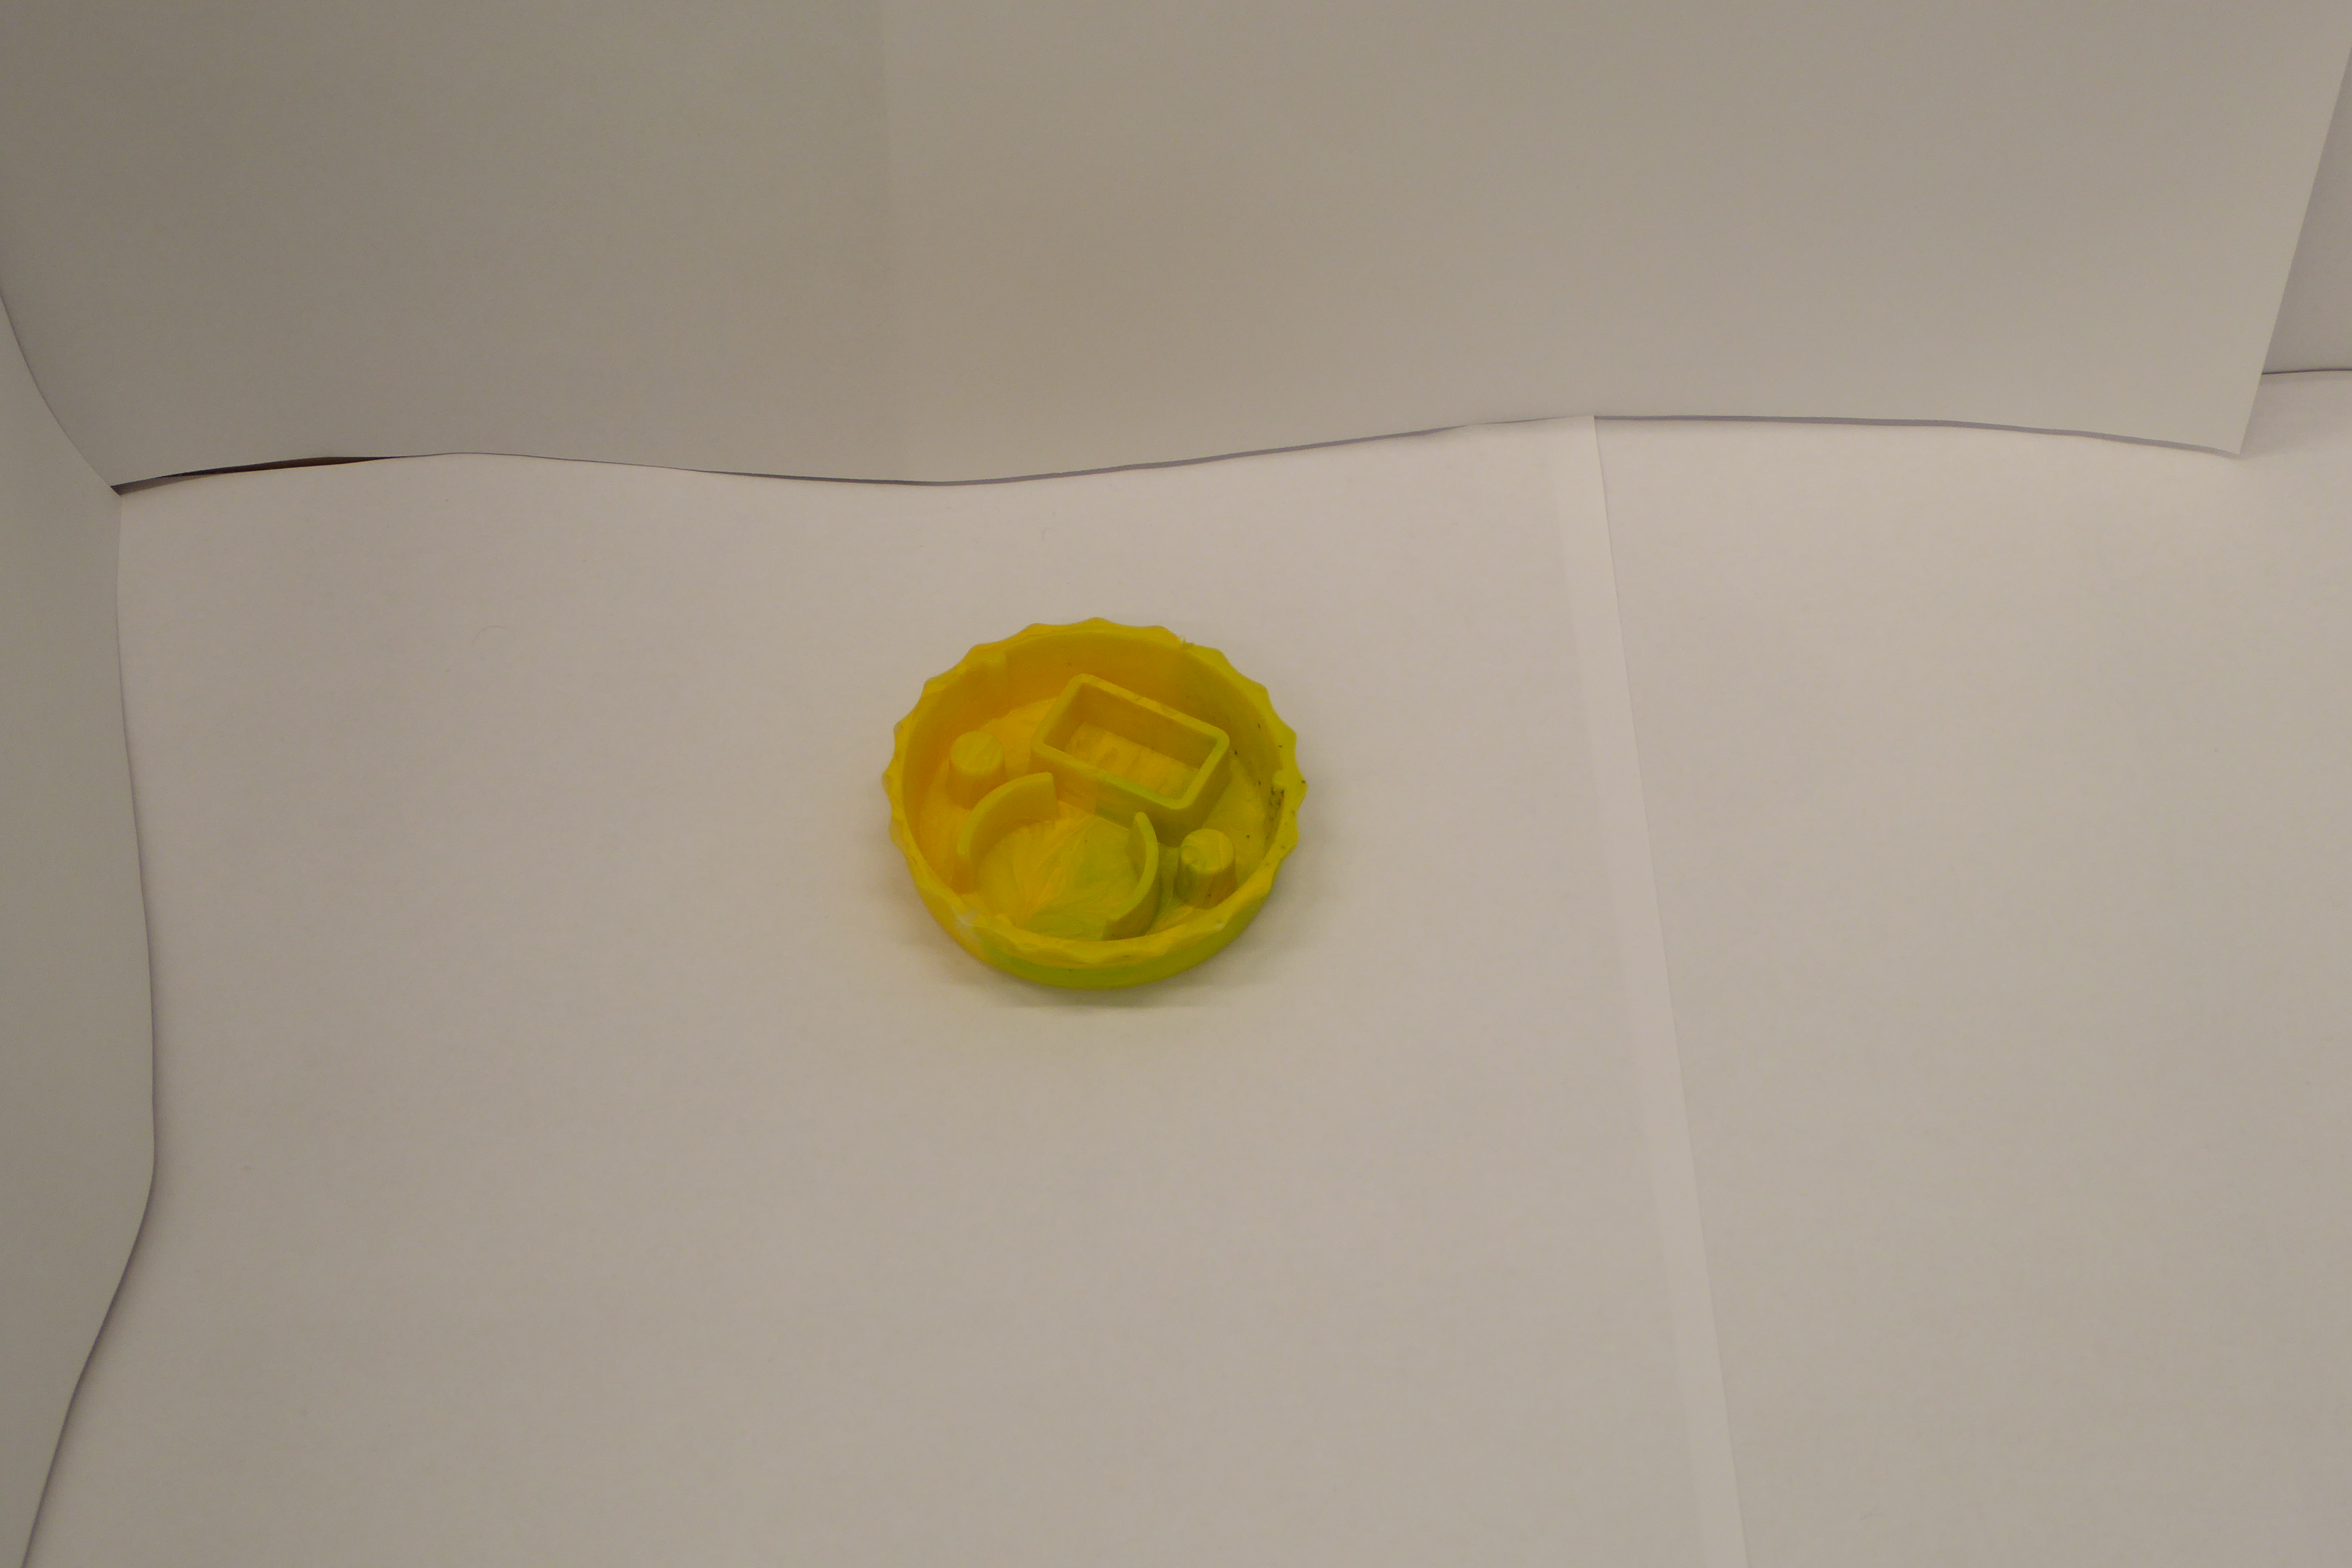
Label: Bottle Opener - Cover